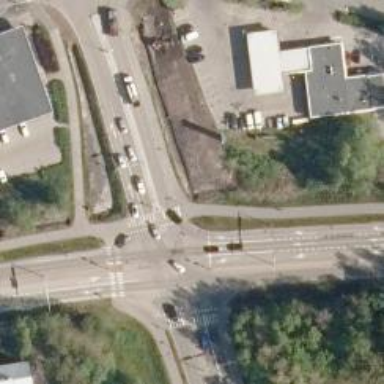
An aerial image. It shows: Secondary road with asphalt surface at junction.